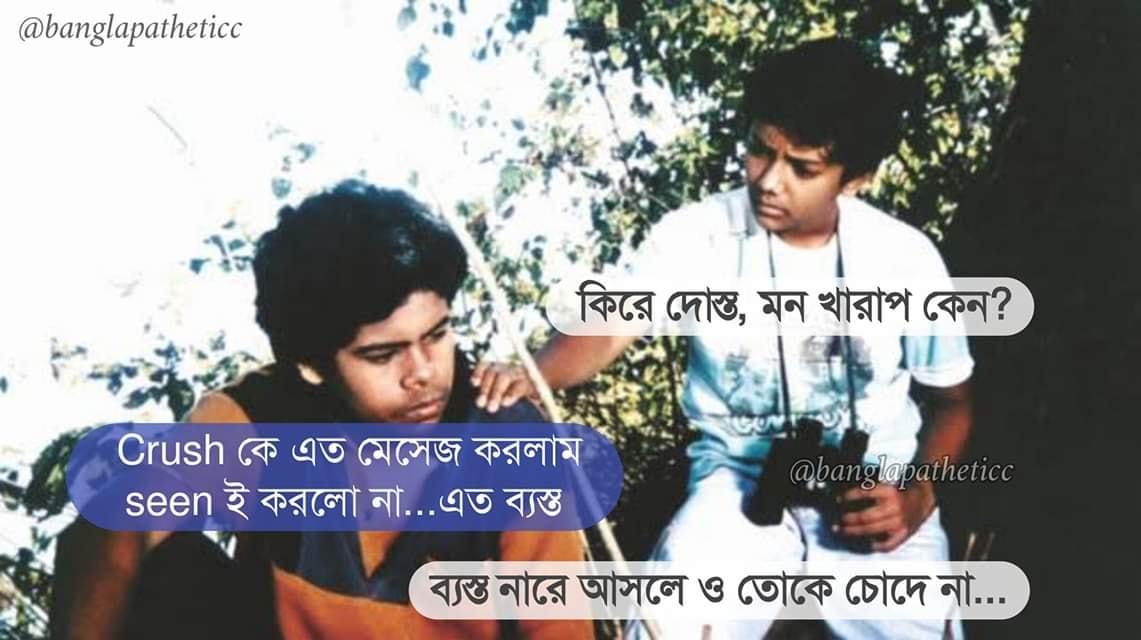
Text: কিরে দোস্ত , মন খারাপ কেন ?  Crush ke এত মেসেজ করলাম seen ই করলো না... এত ব্যস্ত      ব্যাস্ত নারে আসলে ও তোকে চোদে না...
Label: Hate
Hate category: Personal Offence
Targeted group: Individual